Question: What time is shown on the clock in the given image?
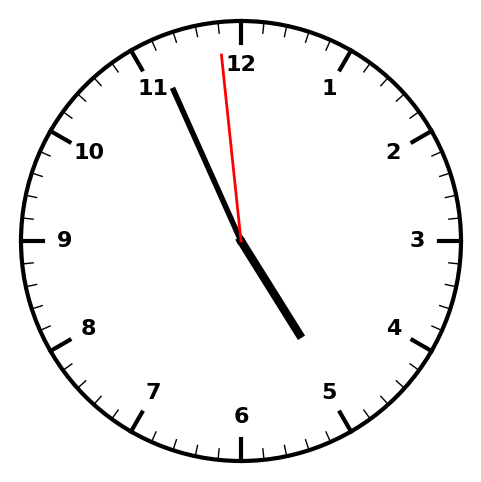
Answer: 04:55:59